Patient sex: M
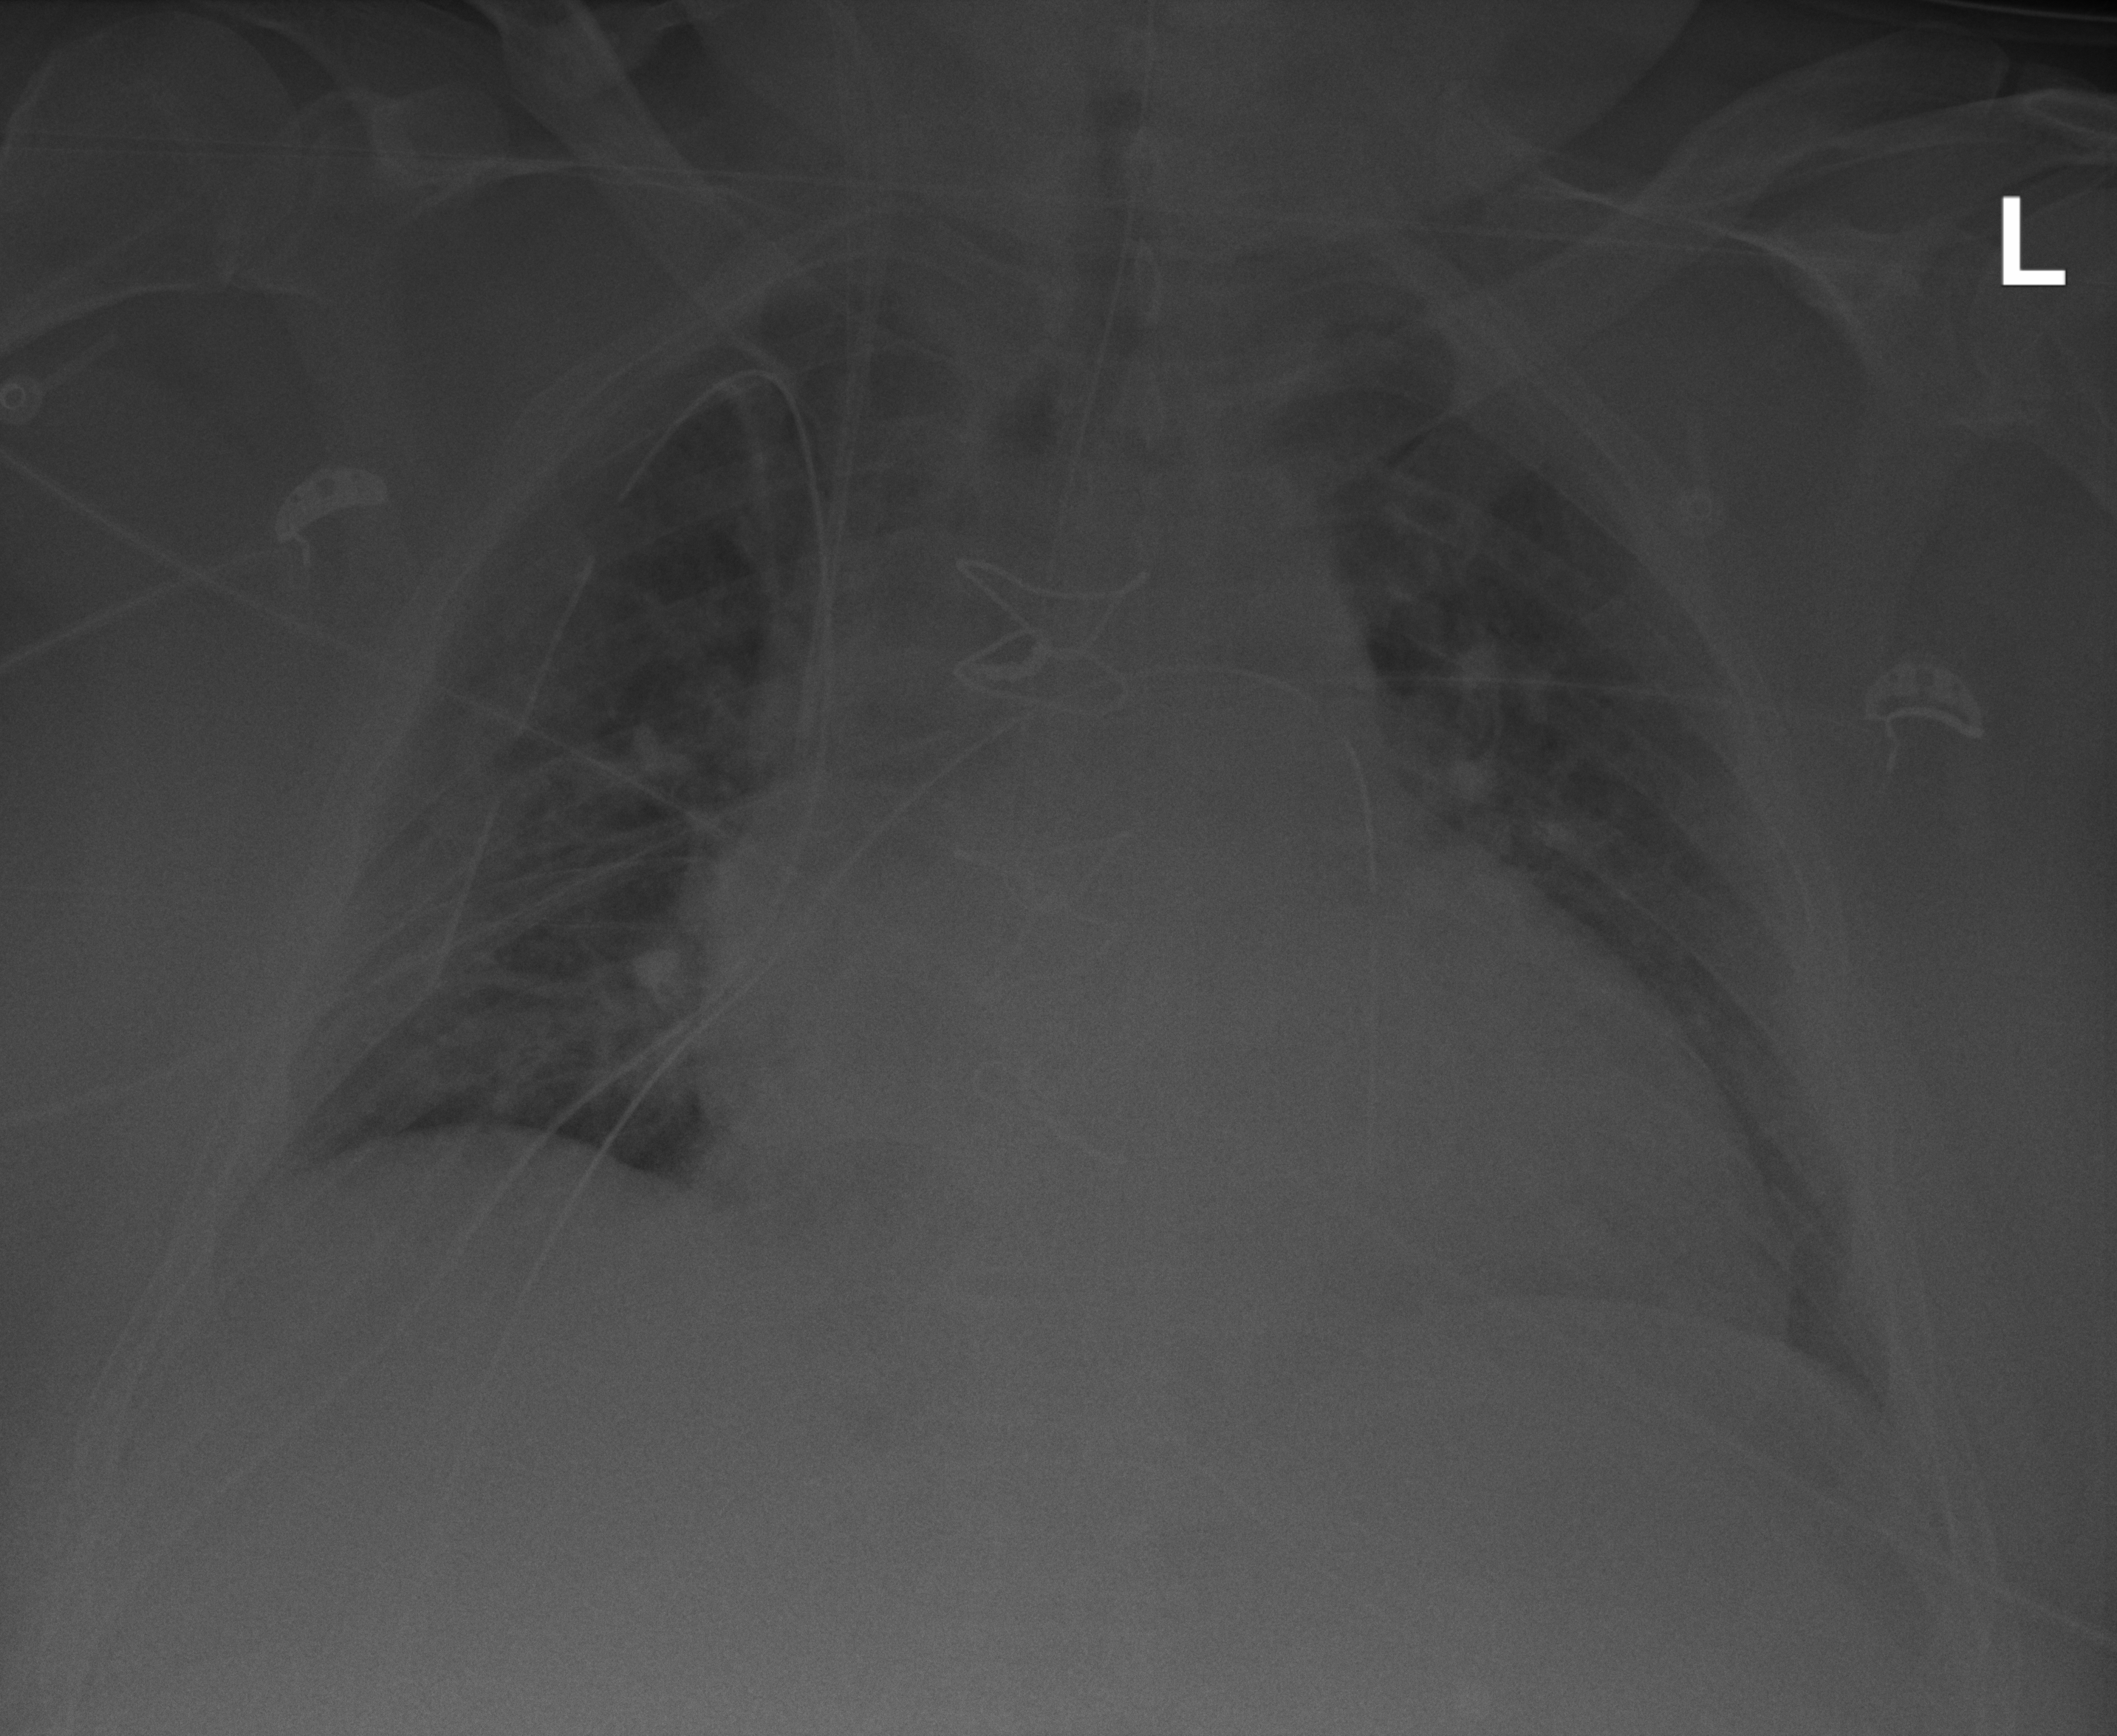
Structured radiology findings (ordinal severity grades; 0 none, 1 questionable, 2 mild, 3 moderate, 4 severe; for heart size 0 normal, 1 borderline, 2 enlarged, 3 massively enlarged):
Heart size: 2
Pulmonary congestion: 2
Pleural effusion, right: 0
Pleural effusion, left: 0
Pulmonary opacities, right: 2
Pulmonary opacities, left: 2
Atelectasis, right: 2
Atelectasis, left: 2